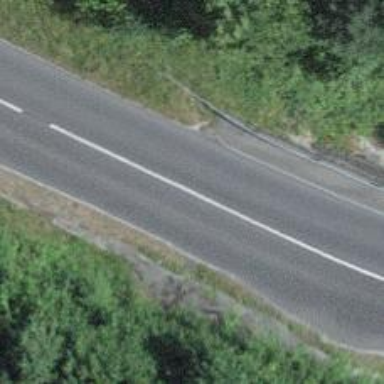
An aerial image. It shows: Unmarked road crossing.